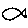
Label: fish